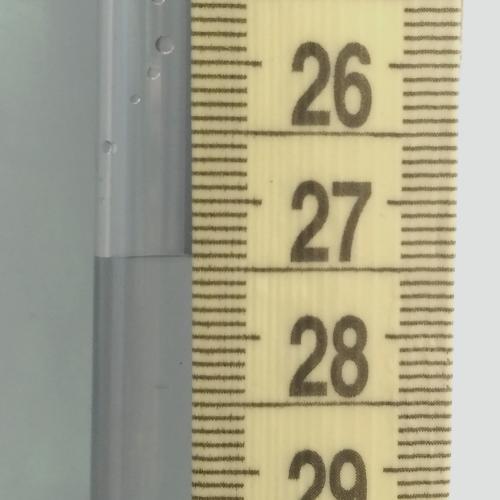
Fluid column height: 27.4 cm